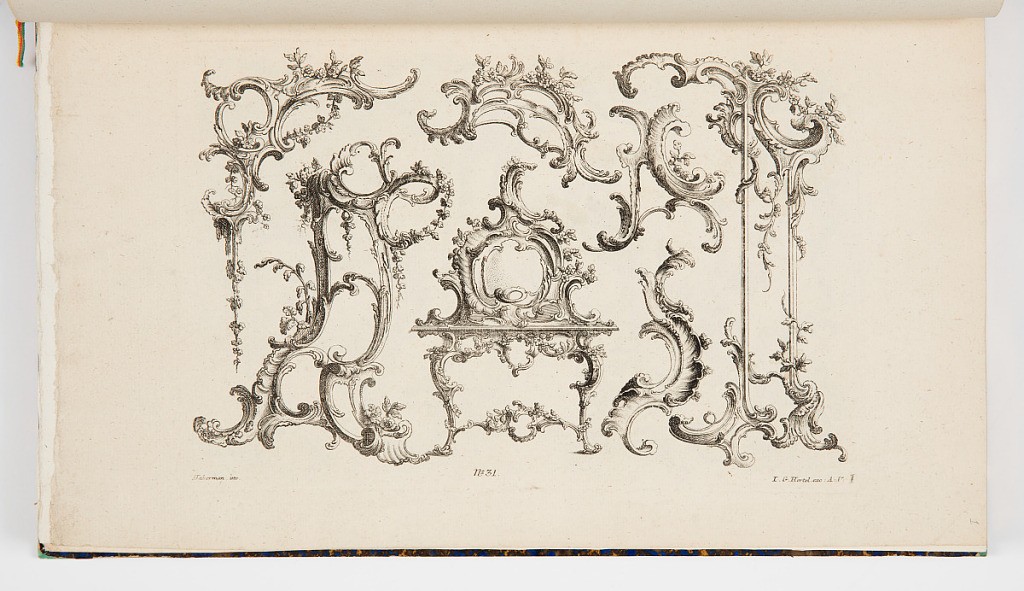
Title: Designs for Ornament Motifs
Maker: Franz Xaver Habermann, German, 1721 – 1796
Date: mid- 18th century
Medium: Etching on off white laid paper
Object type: Print
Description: Designs for ornament motifs including scrolls, garlands, and rinceaux composed as cartouches, console tables, and frames. The plate is signed and numbered.